Field crop: maize
Growth stage: 2
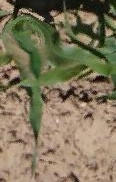
Species: maize